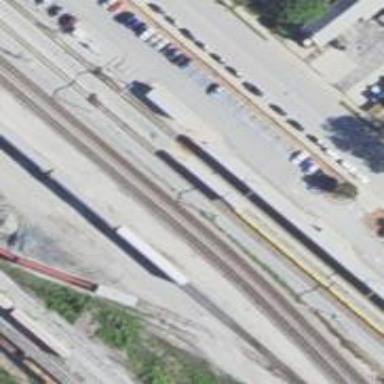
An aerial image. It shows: Electrified rail track with contact line. The railway has interlaced tracks.